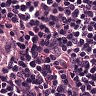
Metastatic tissue present: yes